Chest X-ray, AP view. Patient: 28 years old, sex F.
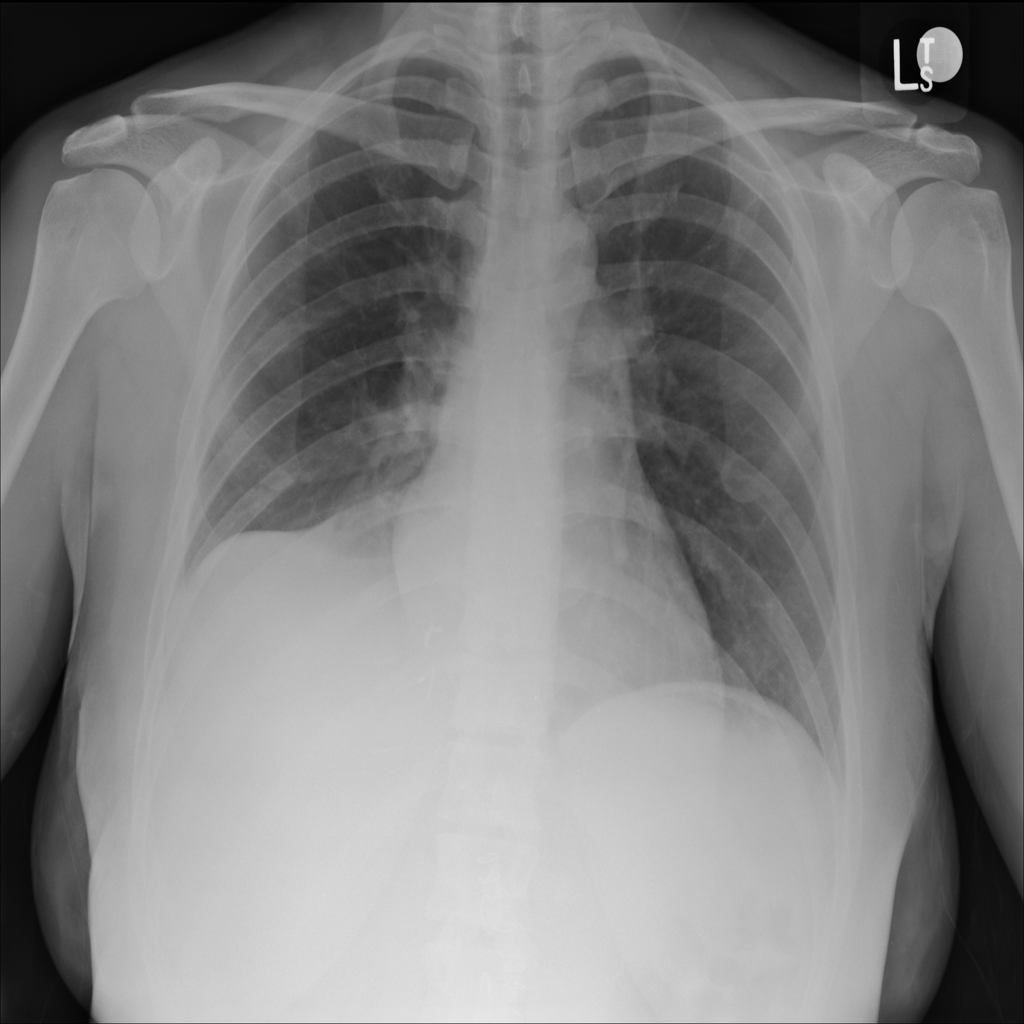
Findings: Atelectasis